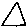
Label: triangle